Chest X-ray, PA view. Patient: 63 years old, sex M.
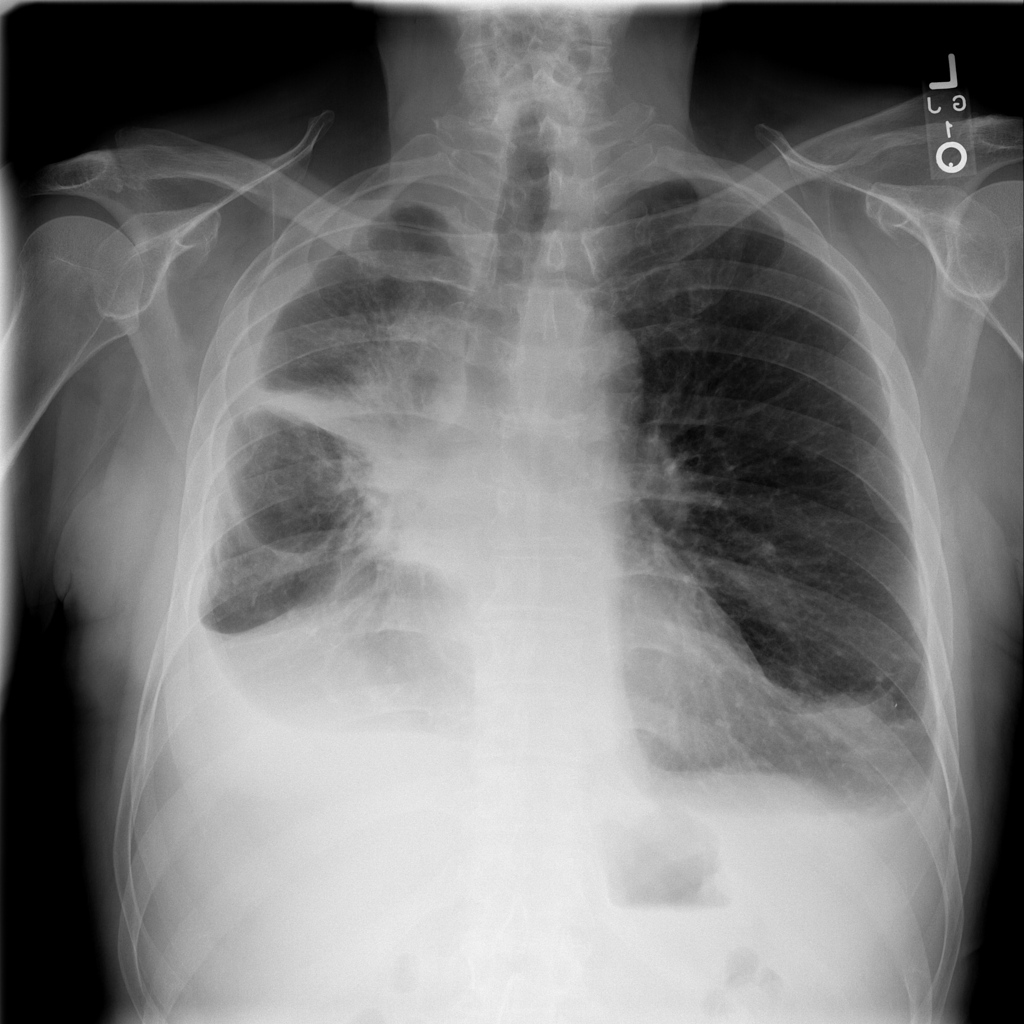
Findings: Atelectasis, Infiltration, Mass, Pleural_Thickening